Field crop: maize
Growth stage: 2
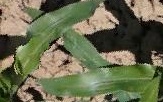
Species: maize